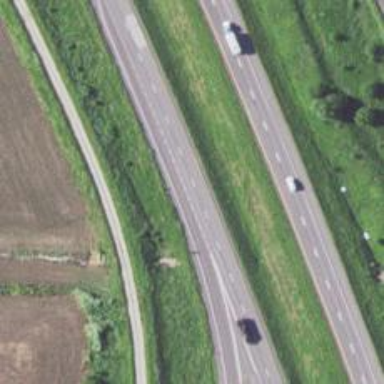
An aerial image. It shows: Motorway junction.